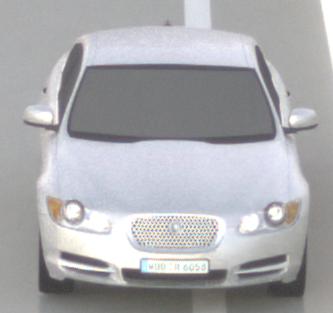
Make: Jaguar
Model: XF 3.0 V6
Detailed model: XF (X250) Limousine
Model produced from: 2010/02
Model produced until: 2010/10
Doors: 4
Color: white
Road condition: wet road
Daytime: sunrise or sunset
Contrast: low contrast